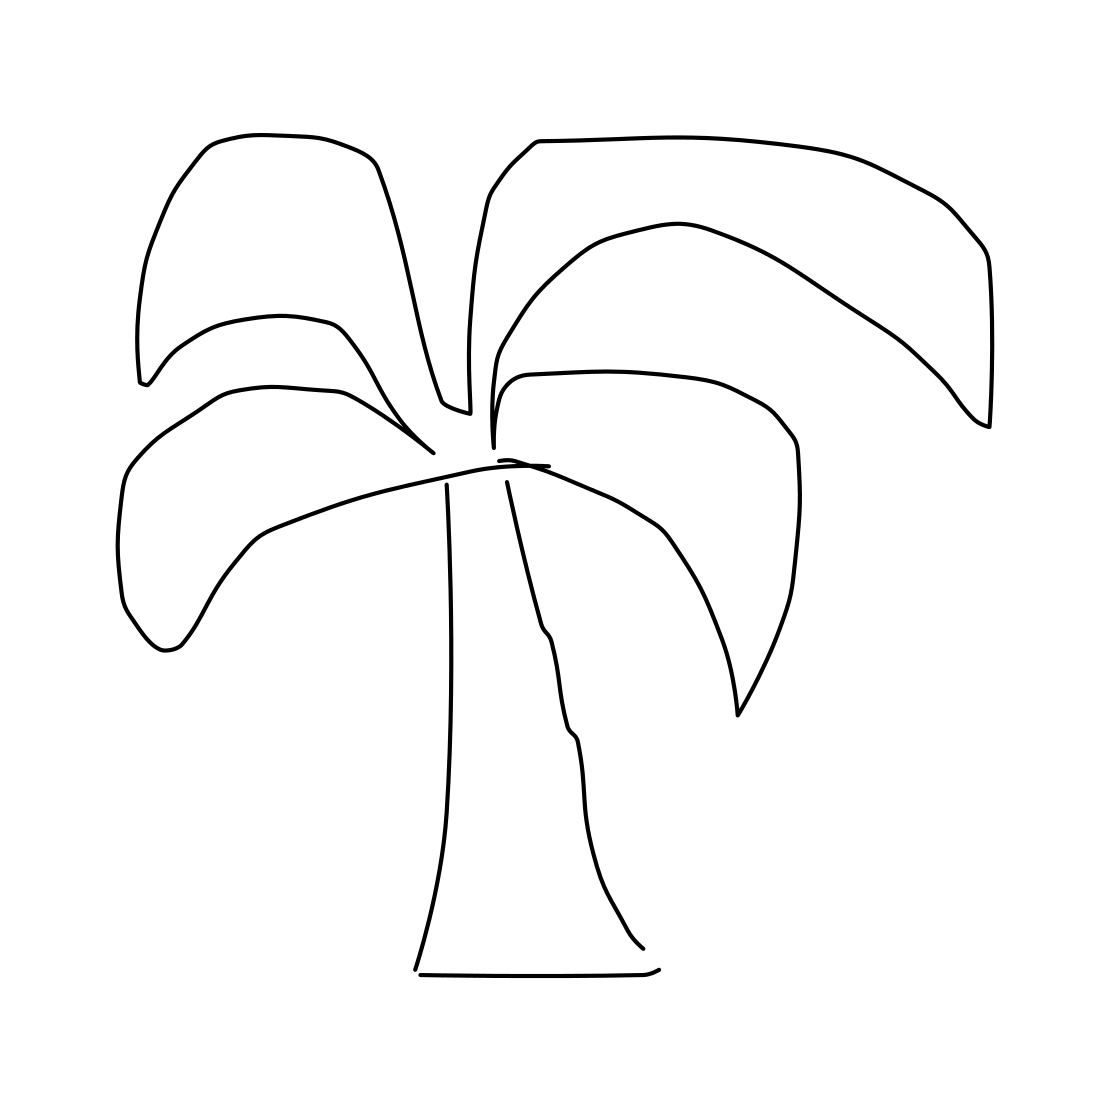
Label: palm tree